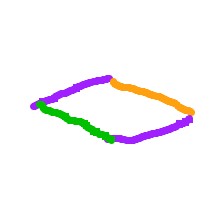
Shape: rhombus